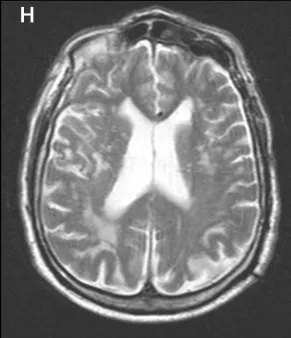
E-H: Axial T2-weighted cerebral MRI sequences showing a cortico-subcortical fronto-parietal hyperintensity with restricted diffusion (not shown) consistent with acute ischaemic lesion and bilateral old ischaemic lesions in the right occipital and left temporal lobe.
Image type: radiology (mri)